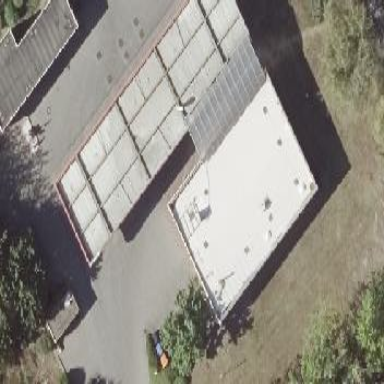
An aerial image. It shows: Industrial building.